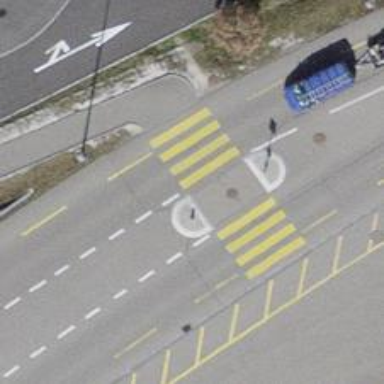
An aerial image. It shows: Marked crossing with pedestrian island.